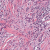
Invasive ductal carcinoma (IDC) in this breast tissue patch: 1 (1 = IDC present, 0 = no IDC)